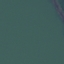
Land use / land cover: SeaLake